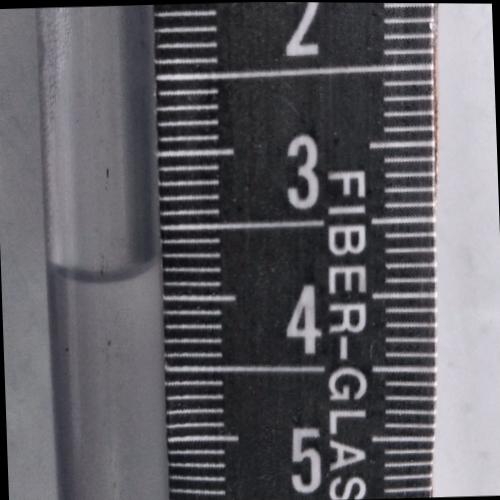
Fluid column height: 3.8 cm